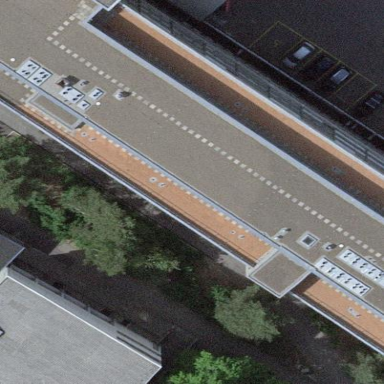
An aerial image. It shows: Building with flat roof.